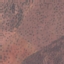
Land use / land cover class: PermanentCrop